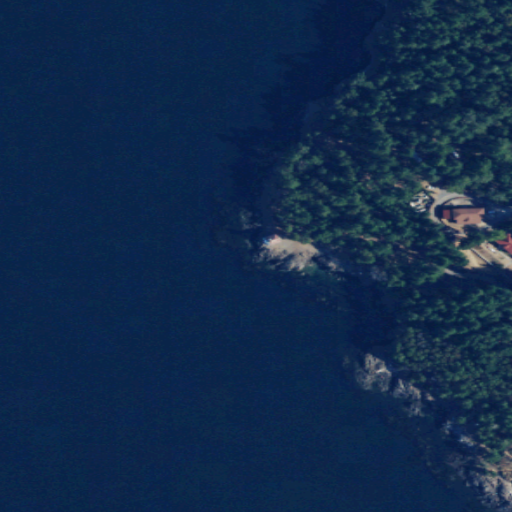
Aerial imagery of point in Washington named Lime Kiln Point containing open water, evergreen forest, low intensity development, open development, barren land, pasture, and herbaceous wetlands